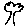
Label: tree